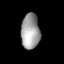
Tissue: lung
Cell type: Myeloid cells
Senescence score: 0.688
Nuclear area (px): 645
Mean DAPI intensity: 158.848